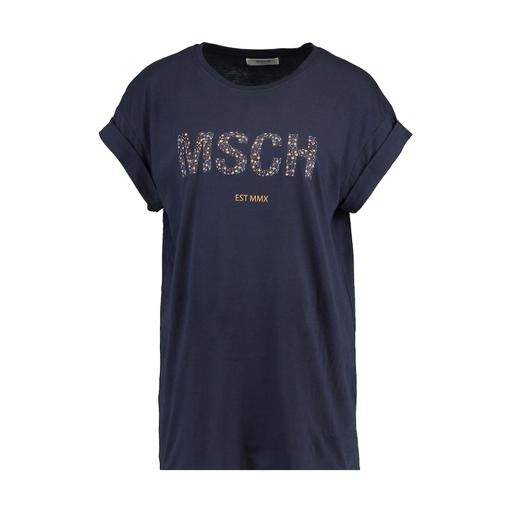
blue t-shirt only macy, blue embellished concert t-shirt only macy, mid t-shirt, white background